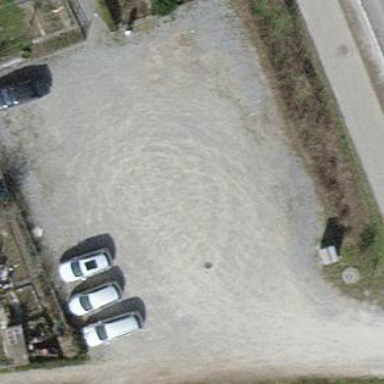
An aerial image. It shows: Parking area with unpaved surface.